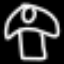
Label: mushroom